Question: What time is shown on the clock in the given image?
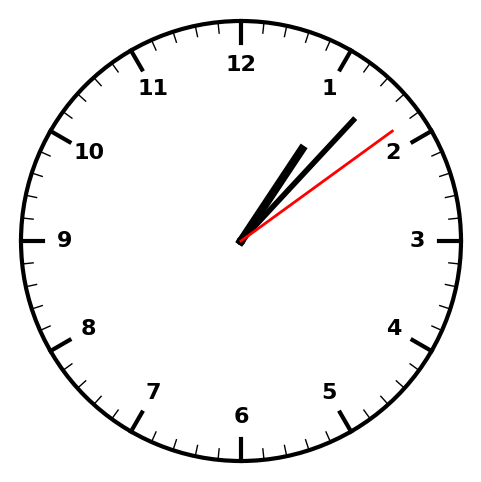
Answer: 01:07:09